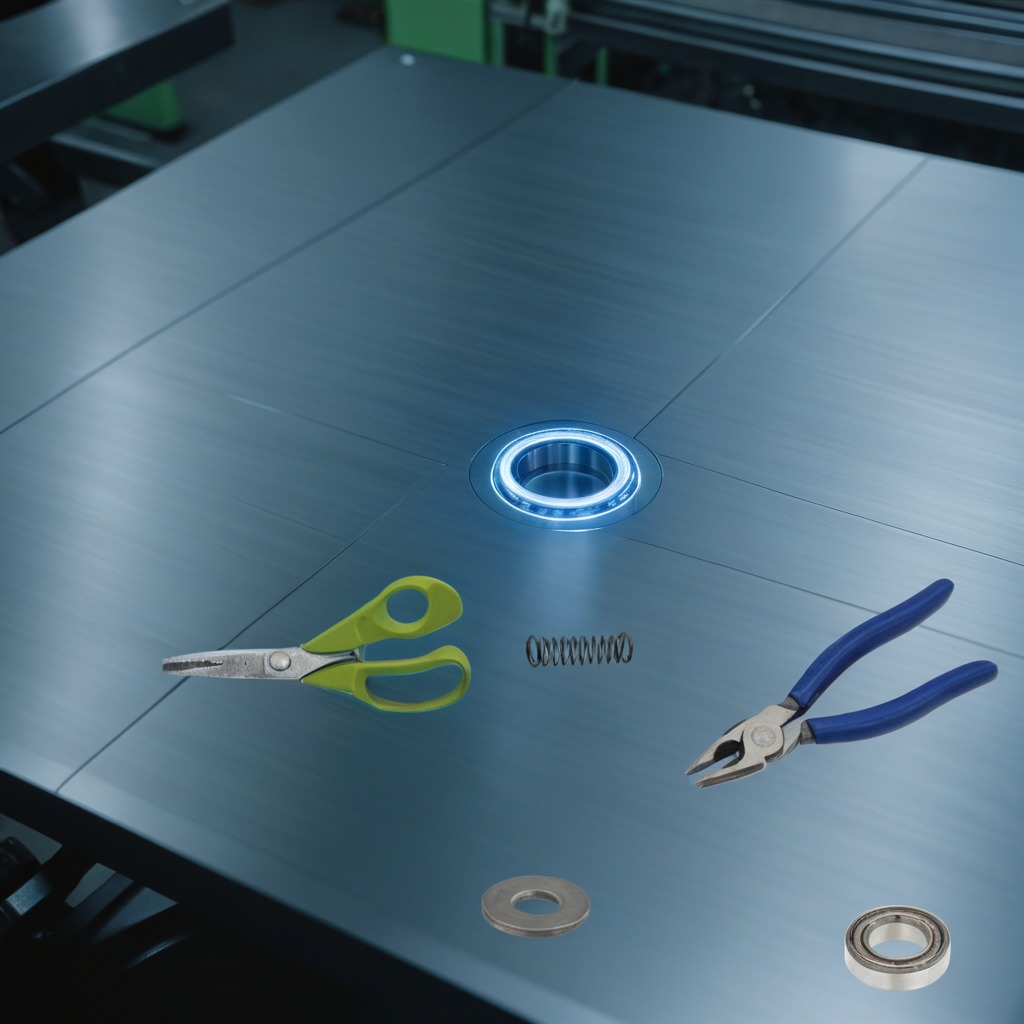
A metal ball bearing, a flat metal washer, pliers, a coiled metal spring, and a pair of scissors are lying on the metal table.